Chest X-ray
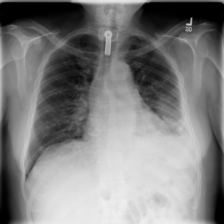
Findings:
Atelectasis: negative
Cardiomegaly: negative
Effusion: positive
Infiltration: negative
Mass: negative
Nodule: negative
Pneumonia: negative
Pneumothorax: negative
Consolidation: negative
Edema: negative
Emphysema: negative
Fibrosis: negative
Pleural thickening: positive
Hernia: negative